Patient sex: M
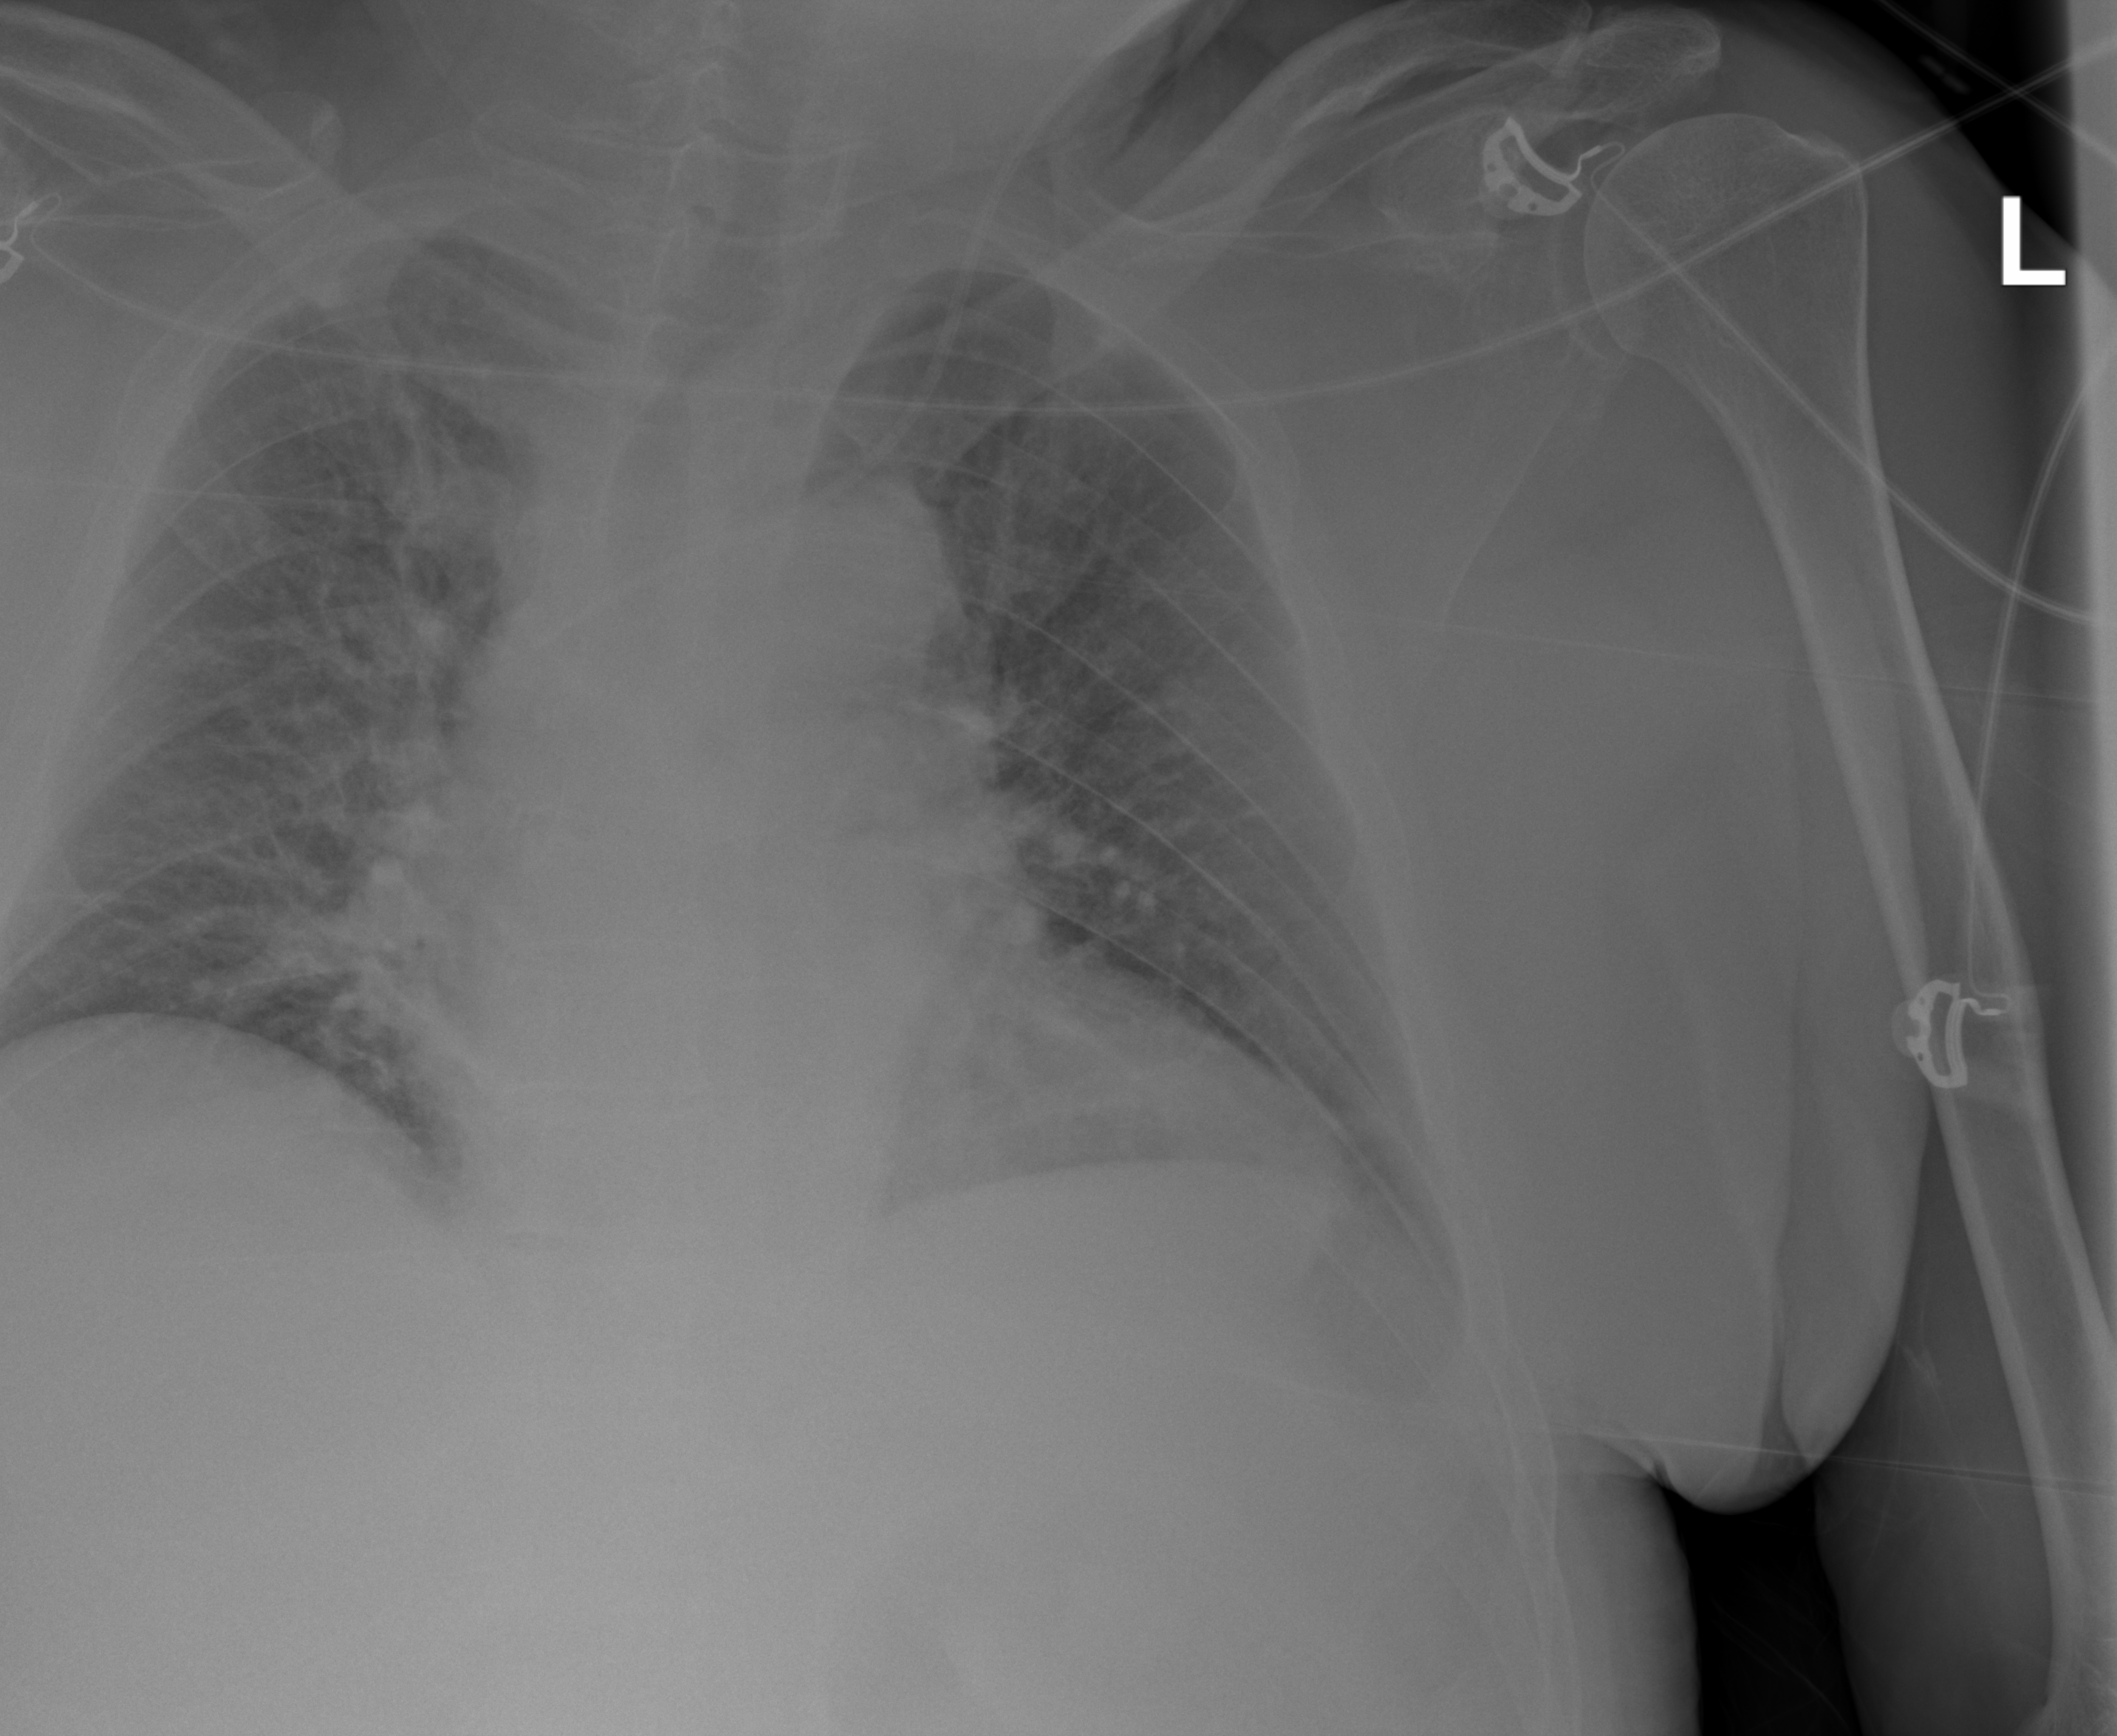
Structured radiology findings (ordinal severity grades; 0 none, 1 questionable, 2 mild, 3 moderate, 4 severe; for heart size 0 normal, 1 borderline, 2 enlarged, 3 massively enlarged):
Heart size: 2
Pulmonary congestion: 2
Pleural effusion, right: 0
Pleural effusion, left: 0
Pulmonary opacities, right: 2
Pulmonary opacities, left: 2
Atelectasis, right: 2
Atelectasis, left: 2